Question: I have 2 nullable DateTimes, so subtracting them will result in a nullable TimeSpan. I want to call '.Value' on this.

However, the autocompletion drop-down list thinks that the type inside the brackets is a normal TimeSpan. '.Value' is not in the list, and when I use any of the suggestions, it doesn't compile. It does compile when I manually type '.Value'.
The same issue occurs if only one of the DateTimes are nullable. It also occurs if I add a 'TimeSpan?' to a 'DateTime?' resulting in a 'DateTime?'. Intellisense thinks it is a 'DateTime'.
Is this a problem with Visual Studio's intellisense? I am at update 3, I do not have ReSharper. Same issue on another computer.
: to be clear, I am asking a question about why intellisense is suggesting the wrong type. I know what to write to make the code compile.
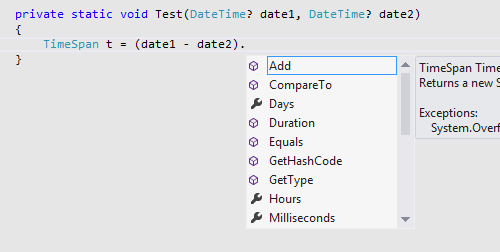
Answer: Agreed, IS gets this wrong and doesn't correctly infer that the result of the subtraction is a 'Nullable<TimeSpan>', it infers TimeSpan. You can whack it over the head by writing it like this instead:
'''
var span = date1 - date2;
span.
'''
Now is correctly infer the type of the variable, you'll see HasValue in the auto-completion window. This otherwise isn't slower at all at runtime so its a reasonable workaround.
Nothing you or we can do about the original oops, you can however file a feedback report at connect.microsoft.com. Post a link so we can vote for it.